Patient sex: M
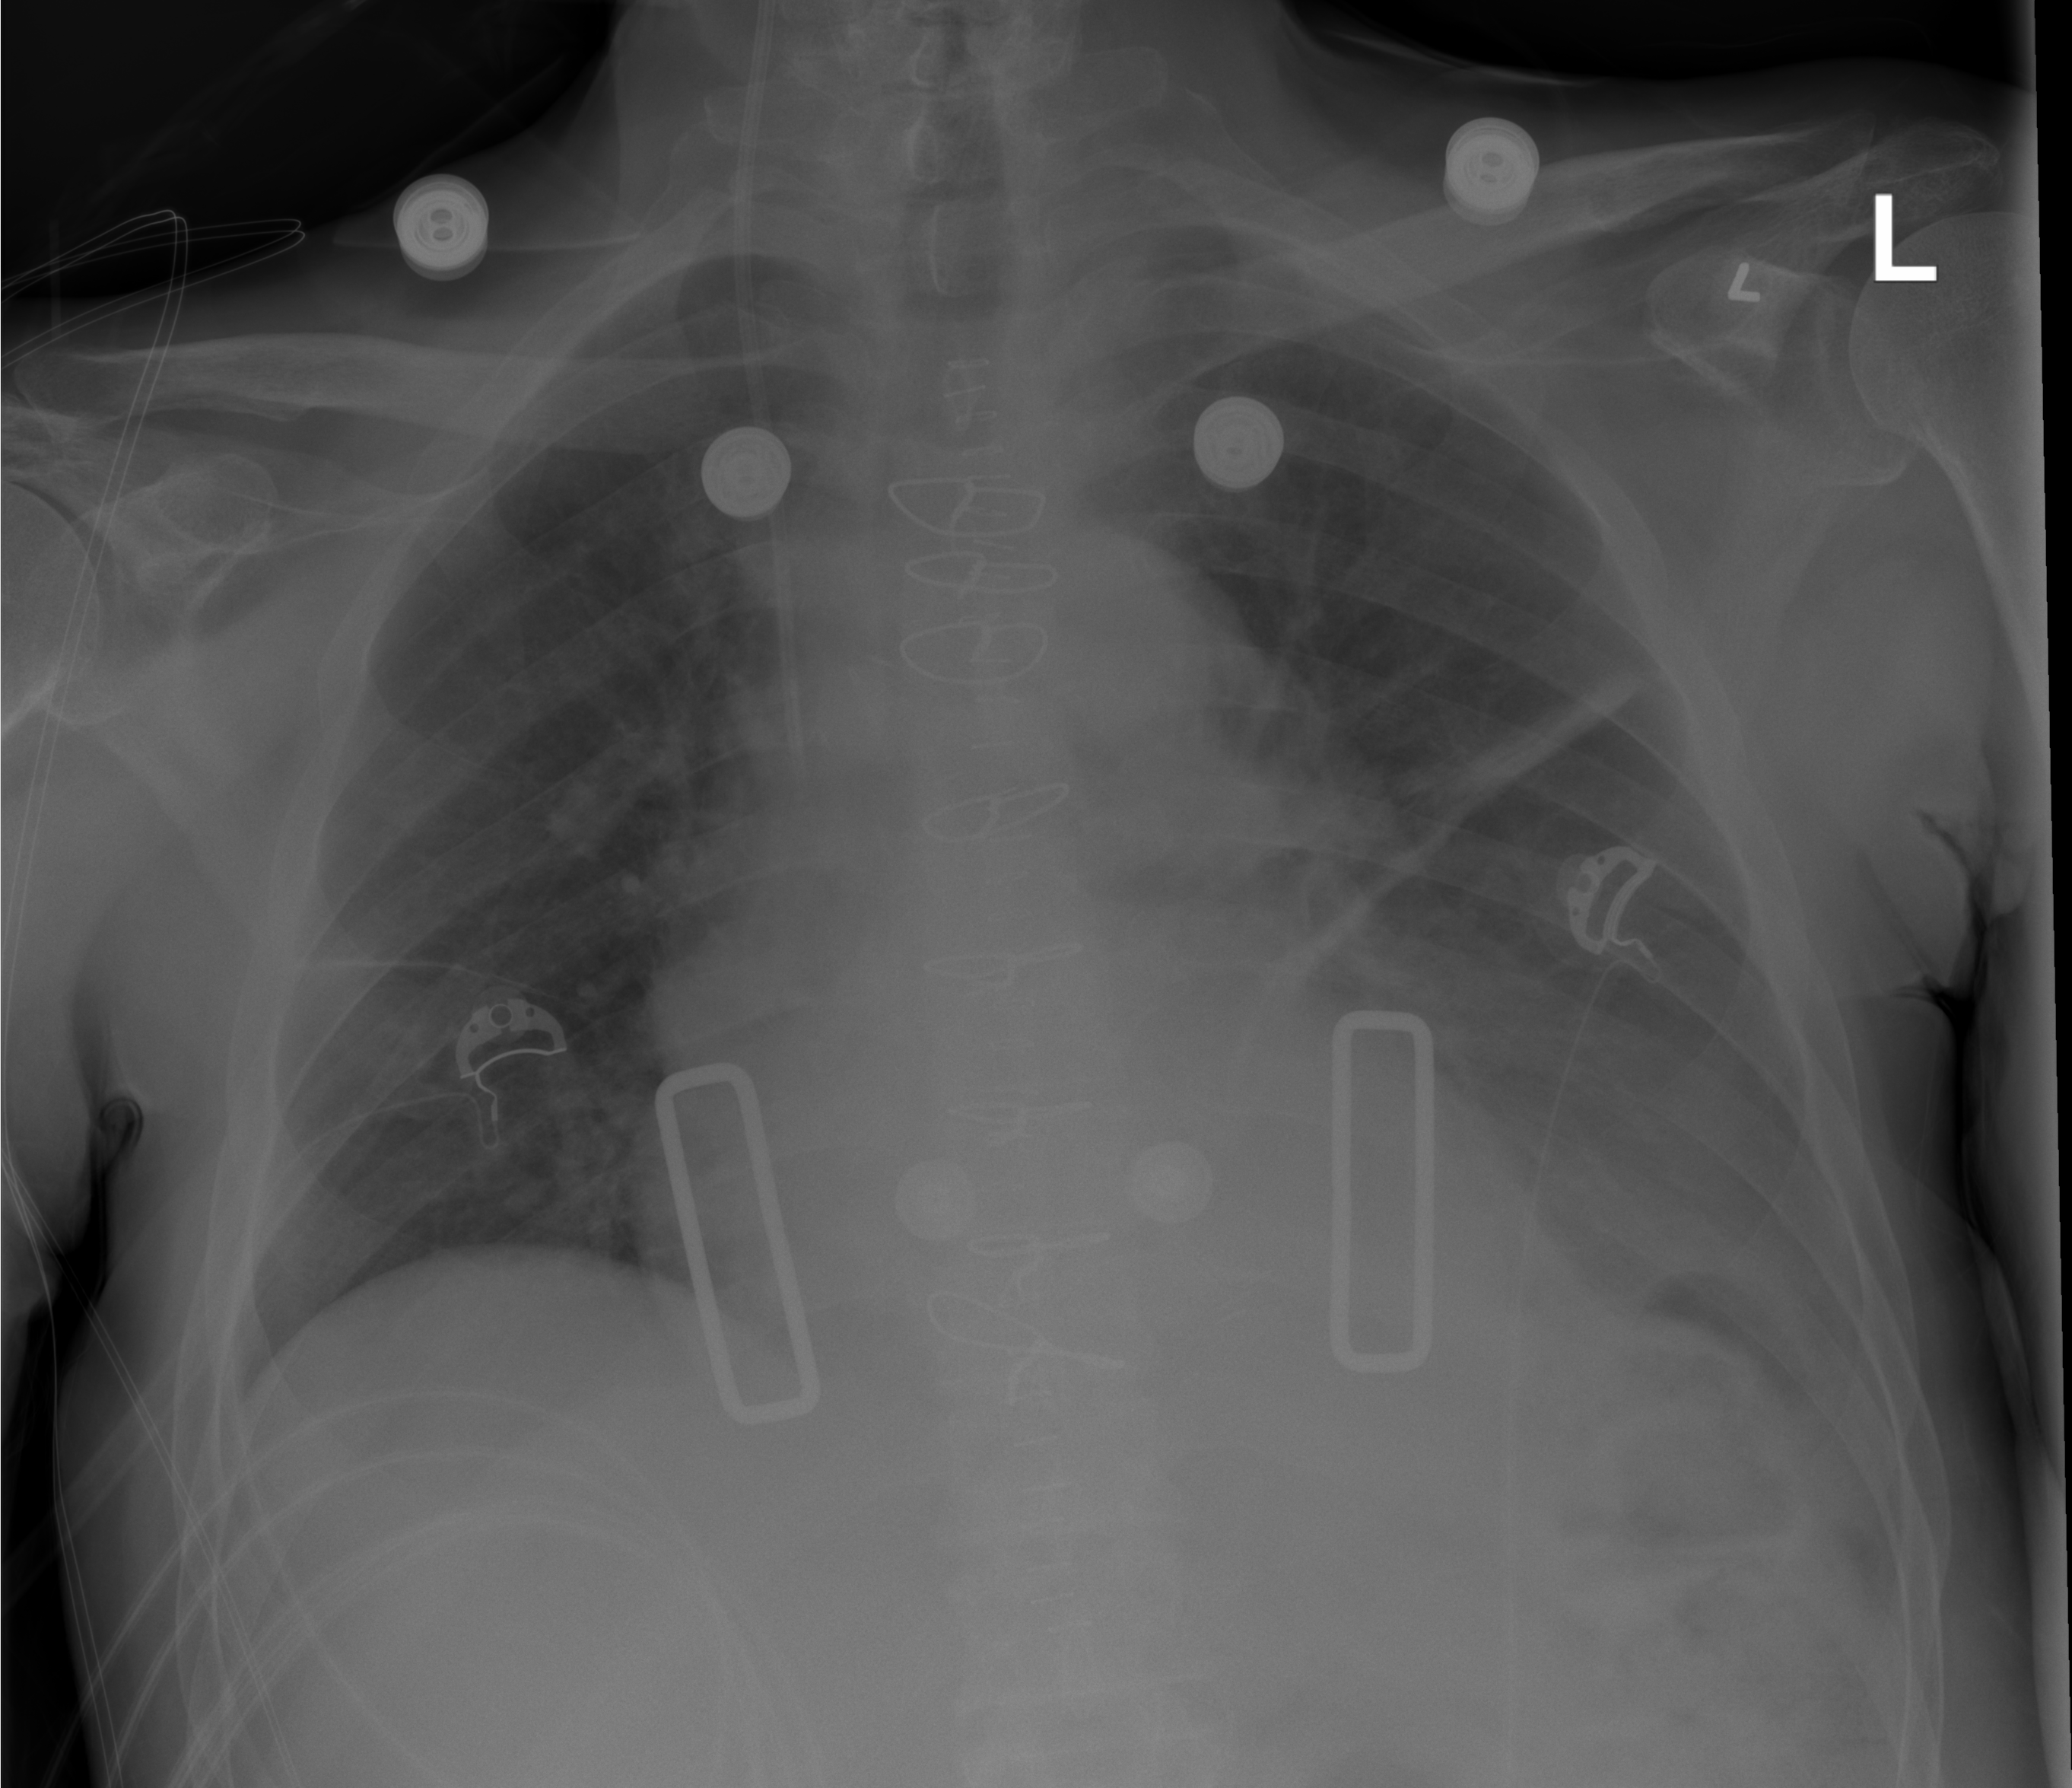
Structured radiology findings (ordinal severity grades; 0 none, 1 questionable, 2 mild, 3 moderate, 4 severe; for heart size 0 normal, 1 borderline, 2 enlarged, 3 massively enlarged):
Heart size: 1
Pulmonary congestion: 0
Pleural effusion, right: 0
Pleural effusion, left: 2
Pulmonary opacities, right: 0
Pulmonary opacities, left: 0
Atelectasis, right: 1
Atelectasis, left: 2